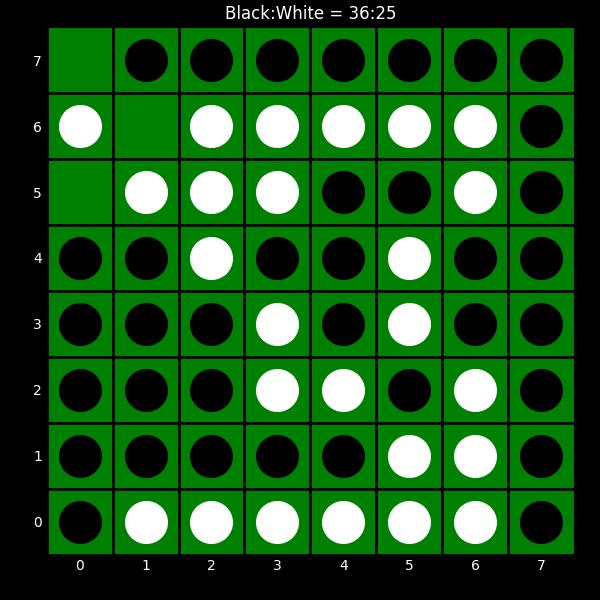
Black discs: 36
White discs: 25